Aerial crown-view tile of a tropical tree (Barro Colorado Island, Panama), acquired 20250414:
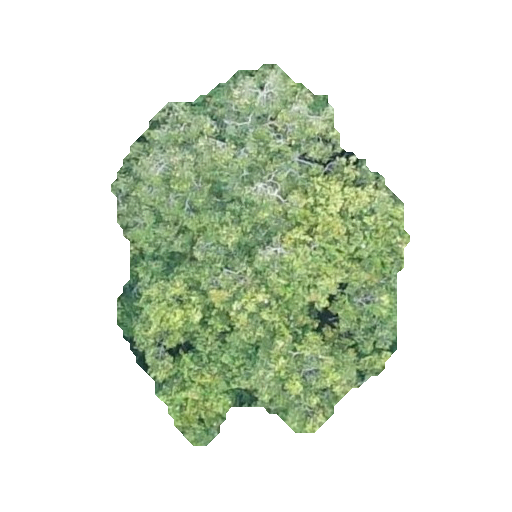
Species: Guatteria lucens
GBIF accepted scientific name: Guatteria lucens
Crown area: 119.111 m²